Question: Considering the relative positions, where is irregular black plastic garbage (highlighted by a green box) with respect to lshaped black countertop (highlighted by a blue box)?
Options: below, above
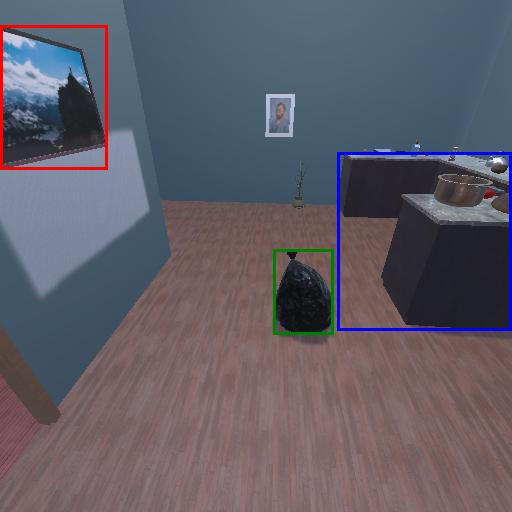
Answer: below